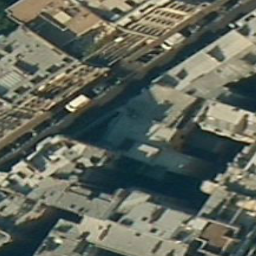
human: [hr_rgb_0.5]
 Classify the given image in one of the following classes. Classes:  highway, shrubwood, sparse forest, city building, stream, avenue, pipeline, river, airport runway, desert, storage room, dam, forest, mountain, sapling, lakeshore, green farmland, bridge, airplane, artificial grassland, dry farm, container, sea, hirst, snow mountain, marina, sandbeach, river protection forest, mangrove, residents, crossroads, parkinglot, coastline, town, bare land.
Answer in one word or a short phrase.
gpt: city building